Field crop: tomato
Growth stage: 2
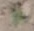
Species: solanum